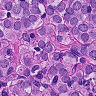
Metastatic tissue present: yes